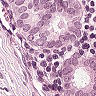
Metastatic tissue present: yes